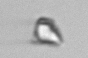
Label: detritus_transparent